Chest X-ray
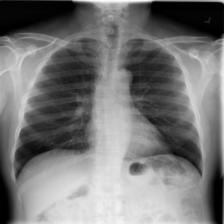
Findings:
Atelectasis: negative
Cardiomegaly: negative
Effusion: negative
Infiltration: negative
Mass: negative
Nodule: negative
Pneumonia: negative
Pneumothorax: negative
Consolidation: negative
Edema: negative
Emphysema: negative
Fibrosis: negative
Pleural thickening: negative
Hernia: negative